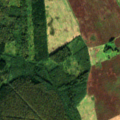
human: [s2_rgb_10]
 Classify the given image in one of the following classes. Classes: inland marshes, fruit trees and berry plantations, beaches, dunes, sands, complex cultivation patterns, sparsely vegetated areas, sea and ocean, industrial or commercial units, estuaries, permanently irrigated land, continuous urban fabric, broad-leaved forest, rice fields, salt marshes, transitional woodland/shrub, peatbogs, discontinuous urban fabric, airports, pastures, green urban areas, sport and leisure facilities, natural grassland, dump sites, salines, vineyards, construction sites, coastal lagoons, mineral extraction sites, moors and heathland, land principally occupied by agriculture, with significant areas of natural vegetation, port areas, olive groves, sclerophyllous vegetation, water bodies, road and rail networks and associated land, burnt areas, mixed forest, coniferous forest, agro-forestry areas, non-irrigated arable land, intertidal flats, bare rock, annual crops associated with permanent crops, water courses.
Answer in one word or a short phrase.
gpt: non-irrigated arable land, broad-leaved forest, mixed forest